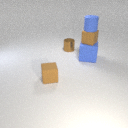
large blue rubber cube to the right of small brown metal cylinder